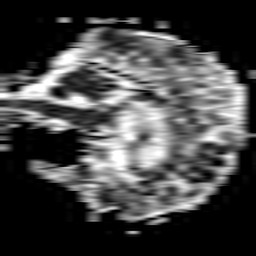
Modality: ADC
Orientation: sagittal
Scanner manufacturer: philips
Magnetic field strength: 1.5 T
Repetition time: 3.394 s
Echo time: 0.06899 s